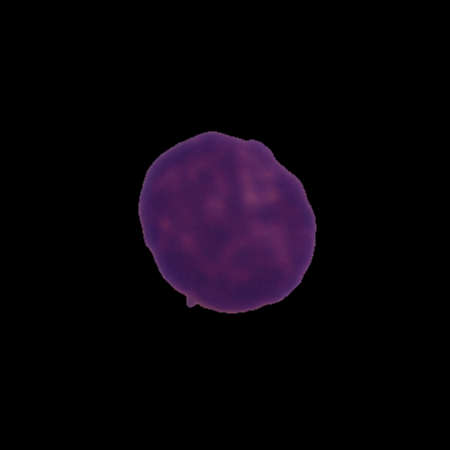
Label: healthy